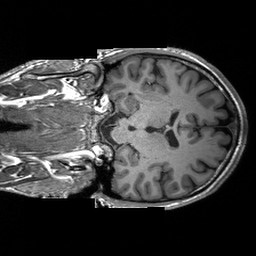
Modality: T1w
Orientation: coronal
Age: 26
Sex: male
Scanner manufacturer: siemens
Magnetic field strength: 3 T
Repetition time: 2.3 s
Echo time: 0.00233 s